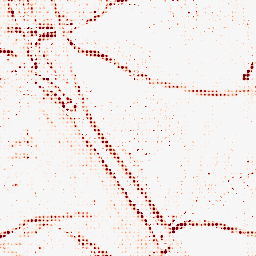
Category: morphological
Decomposition family: morphological_ellipse
Decomposition parameters: operation: opening
width: 10
height: 5
Upsampling method: sinc_hamming
Upsampling parameters: scale: 8
kernel_size: 4
Upsampling scale: 8